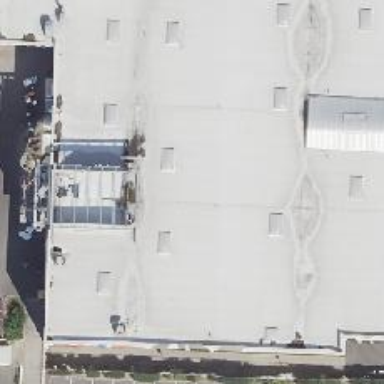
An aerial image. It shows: Furniture shop.